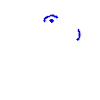
Particle: proton